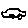
Label: car